Question: I am using like below in Application.
1. How to block or remove calender ? (I don't need it)
2. Still I want other stuff on that Datepicker. Such as date format,default date, etc
user to select a date from calender.But Need to maintain date format.
'''
<td>
@Html.EditorFor(m => m.CheckIn.DateCheckIn)
</td>
'''
'''
$('#CheckIn_DateCheckIn').datepicker({ dateFormat: 'm/d/yy', altFormat: 'yy-m-d', onSelect: function () { $(this).parents('form:first').submit(); } });
'''

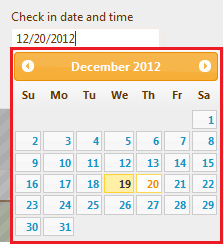
Answer: One way of "disabling" the calendar part is to set <URL> to '"button"':
'''
$("#datepicker").datepicker({ showOn: "button" });
'''
And then just hide the button with css:
'''
.ui-datepicker-trigger { display: none; }
'''
See <URL>
---
Or just set the disabled html attributes:
'''
@Html.TextBoxFor(m => m.CheckIn.DateCheckIn, new { disabled = "disabled" })
'''